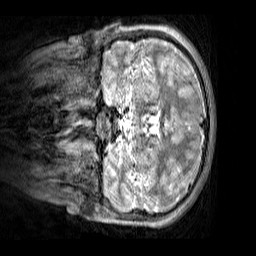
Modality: T2w
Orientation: coronal
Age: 12
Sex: male
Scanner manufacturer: siemens
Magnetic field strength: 3 T
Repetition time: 3.2 s
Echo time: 0.408 s